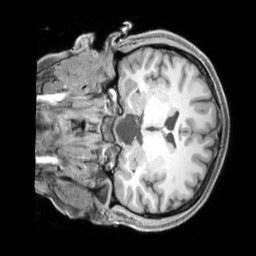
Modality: T1w
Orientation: coronal
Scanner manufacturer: siemens
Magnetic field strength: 3 T
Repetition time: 2.3 s
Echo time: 0.00226 s